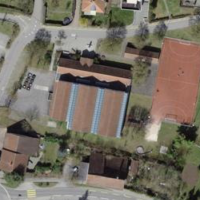
EUNIS habitat code: 54
Species observed at this site:
Anguis fragilis
Lacerta agilis